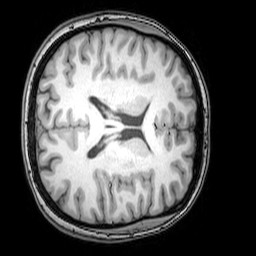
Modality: T1w
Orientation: axial
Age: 20
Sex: female
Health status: healthy
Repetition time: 0.081 s
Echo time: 0.037 s